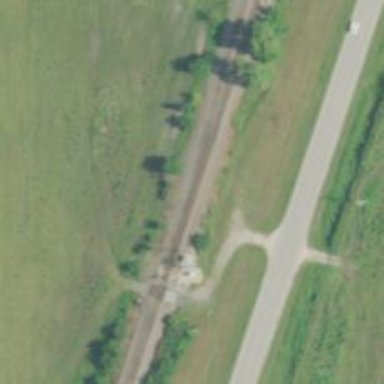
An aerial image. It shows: Railway siding with rails.